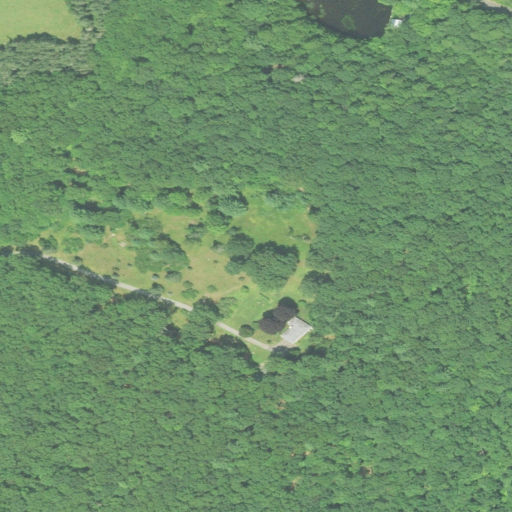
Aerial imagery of mountain in Connecticut named Brackett Hill containing deciduous forest, mixed forest, evergreen forest, open water, low intensity development, pasture, and woody wetlands